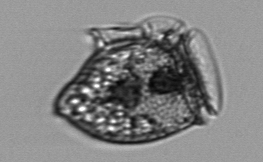
Label: Dinophysis_norvegica